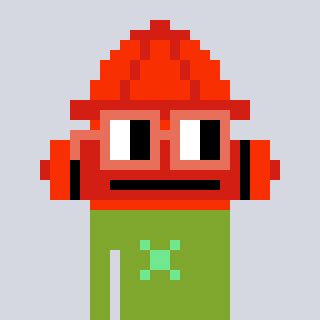
a pixel art character with square orange glasses, a fire hydrant-shaped head and a slimegreen-colored body on a cool background